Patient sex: F
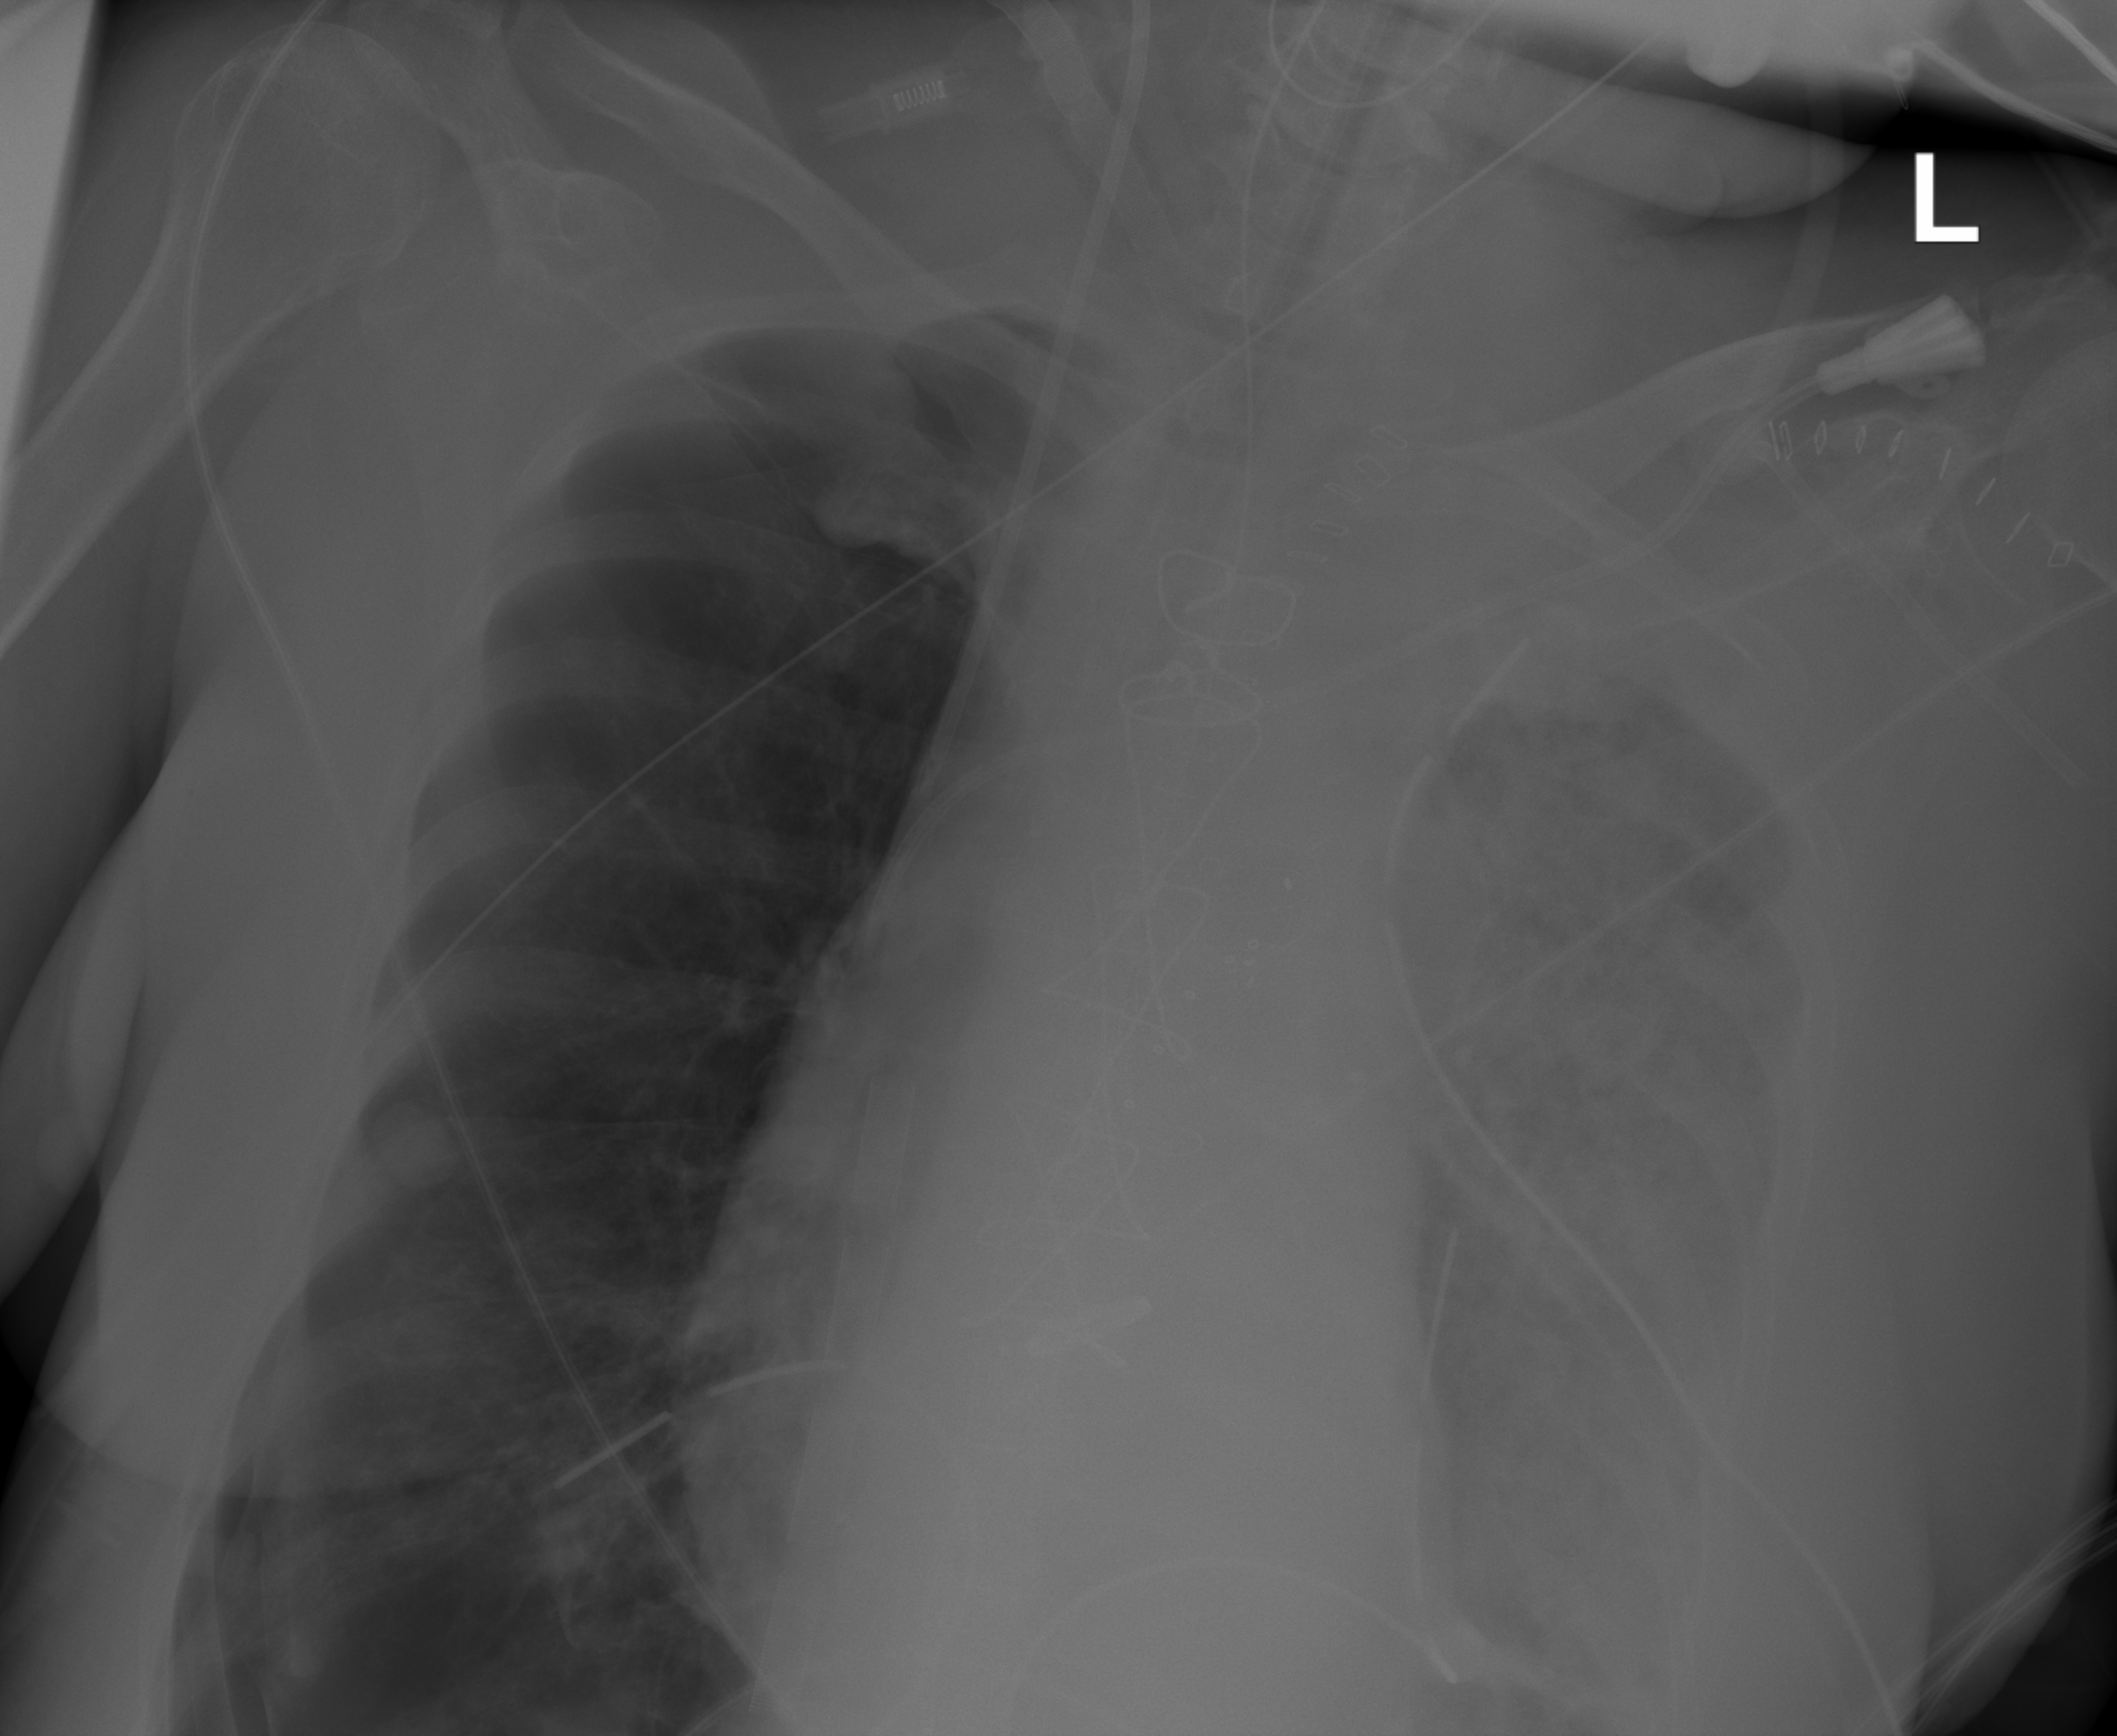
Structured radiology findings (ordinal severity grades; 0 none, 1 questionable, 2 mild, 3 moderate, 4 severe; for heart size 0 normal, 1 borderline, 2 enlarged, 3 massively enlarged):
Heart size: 1
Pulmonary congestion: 0
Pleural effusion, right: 0
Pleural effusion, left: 3
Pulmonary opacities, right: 0
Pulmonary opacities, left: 3
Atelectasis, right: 0
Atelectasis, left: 3